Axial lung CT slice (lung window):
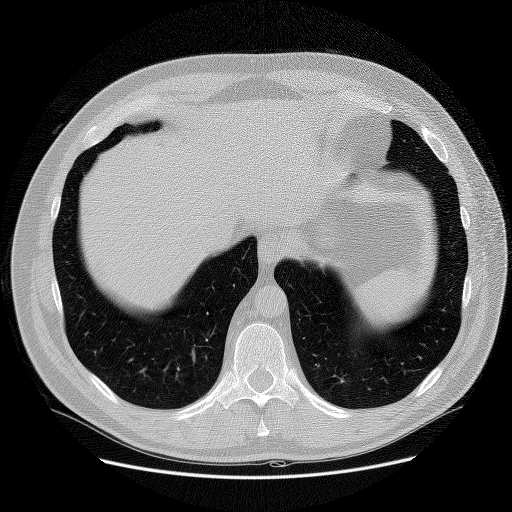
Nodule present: no